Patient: sex F, age 71
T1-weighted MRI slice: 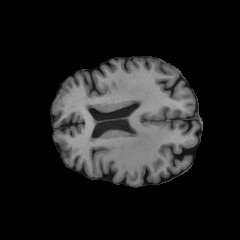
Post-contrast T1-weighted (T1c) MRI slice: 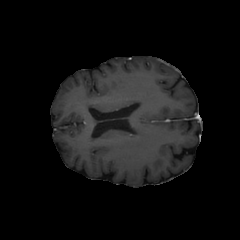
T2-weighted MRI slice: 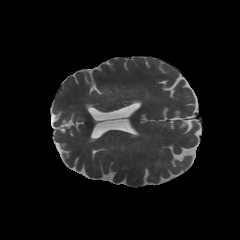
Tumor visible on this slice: no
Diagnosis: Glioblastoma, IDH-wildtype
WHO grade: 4